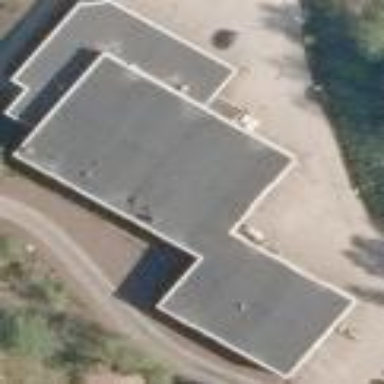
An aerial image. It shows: Flat-roofed public building.